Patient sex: F
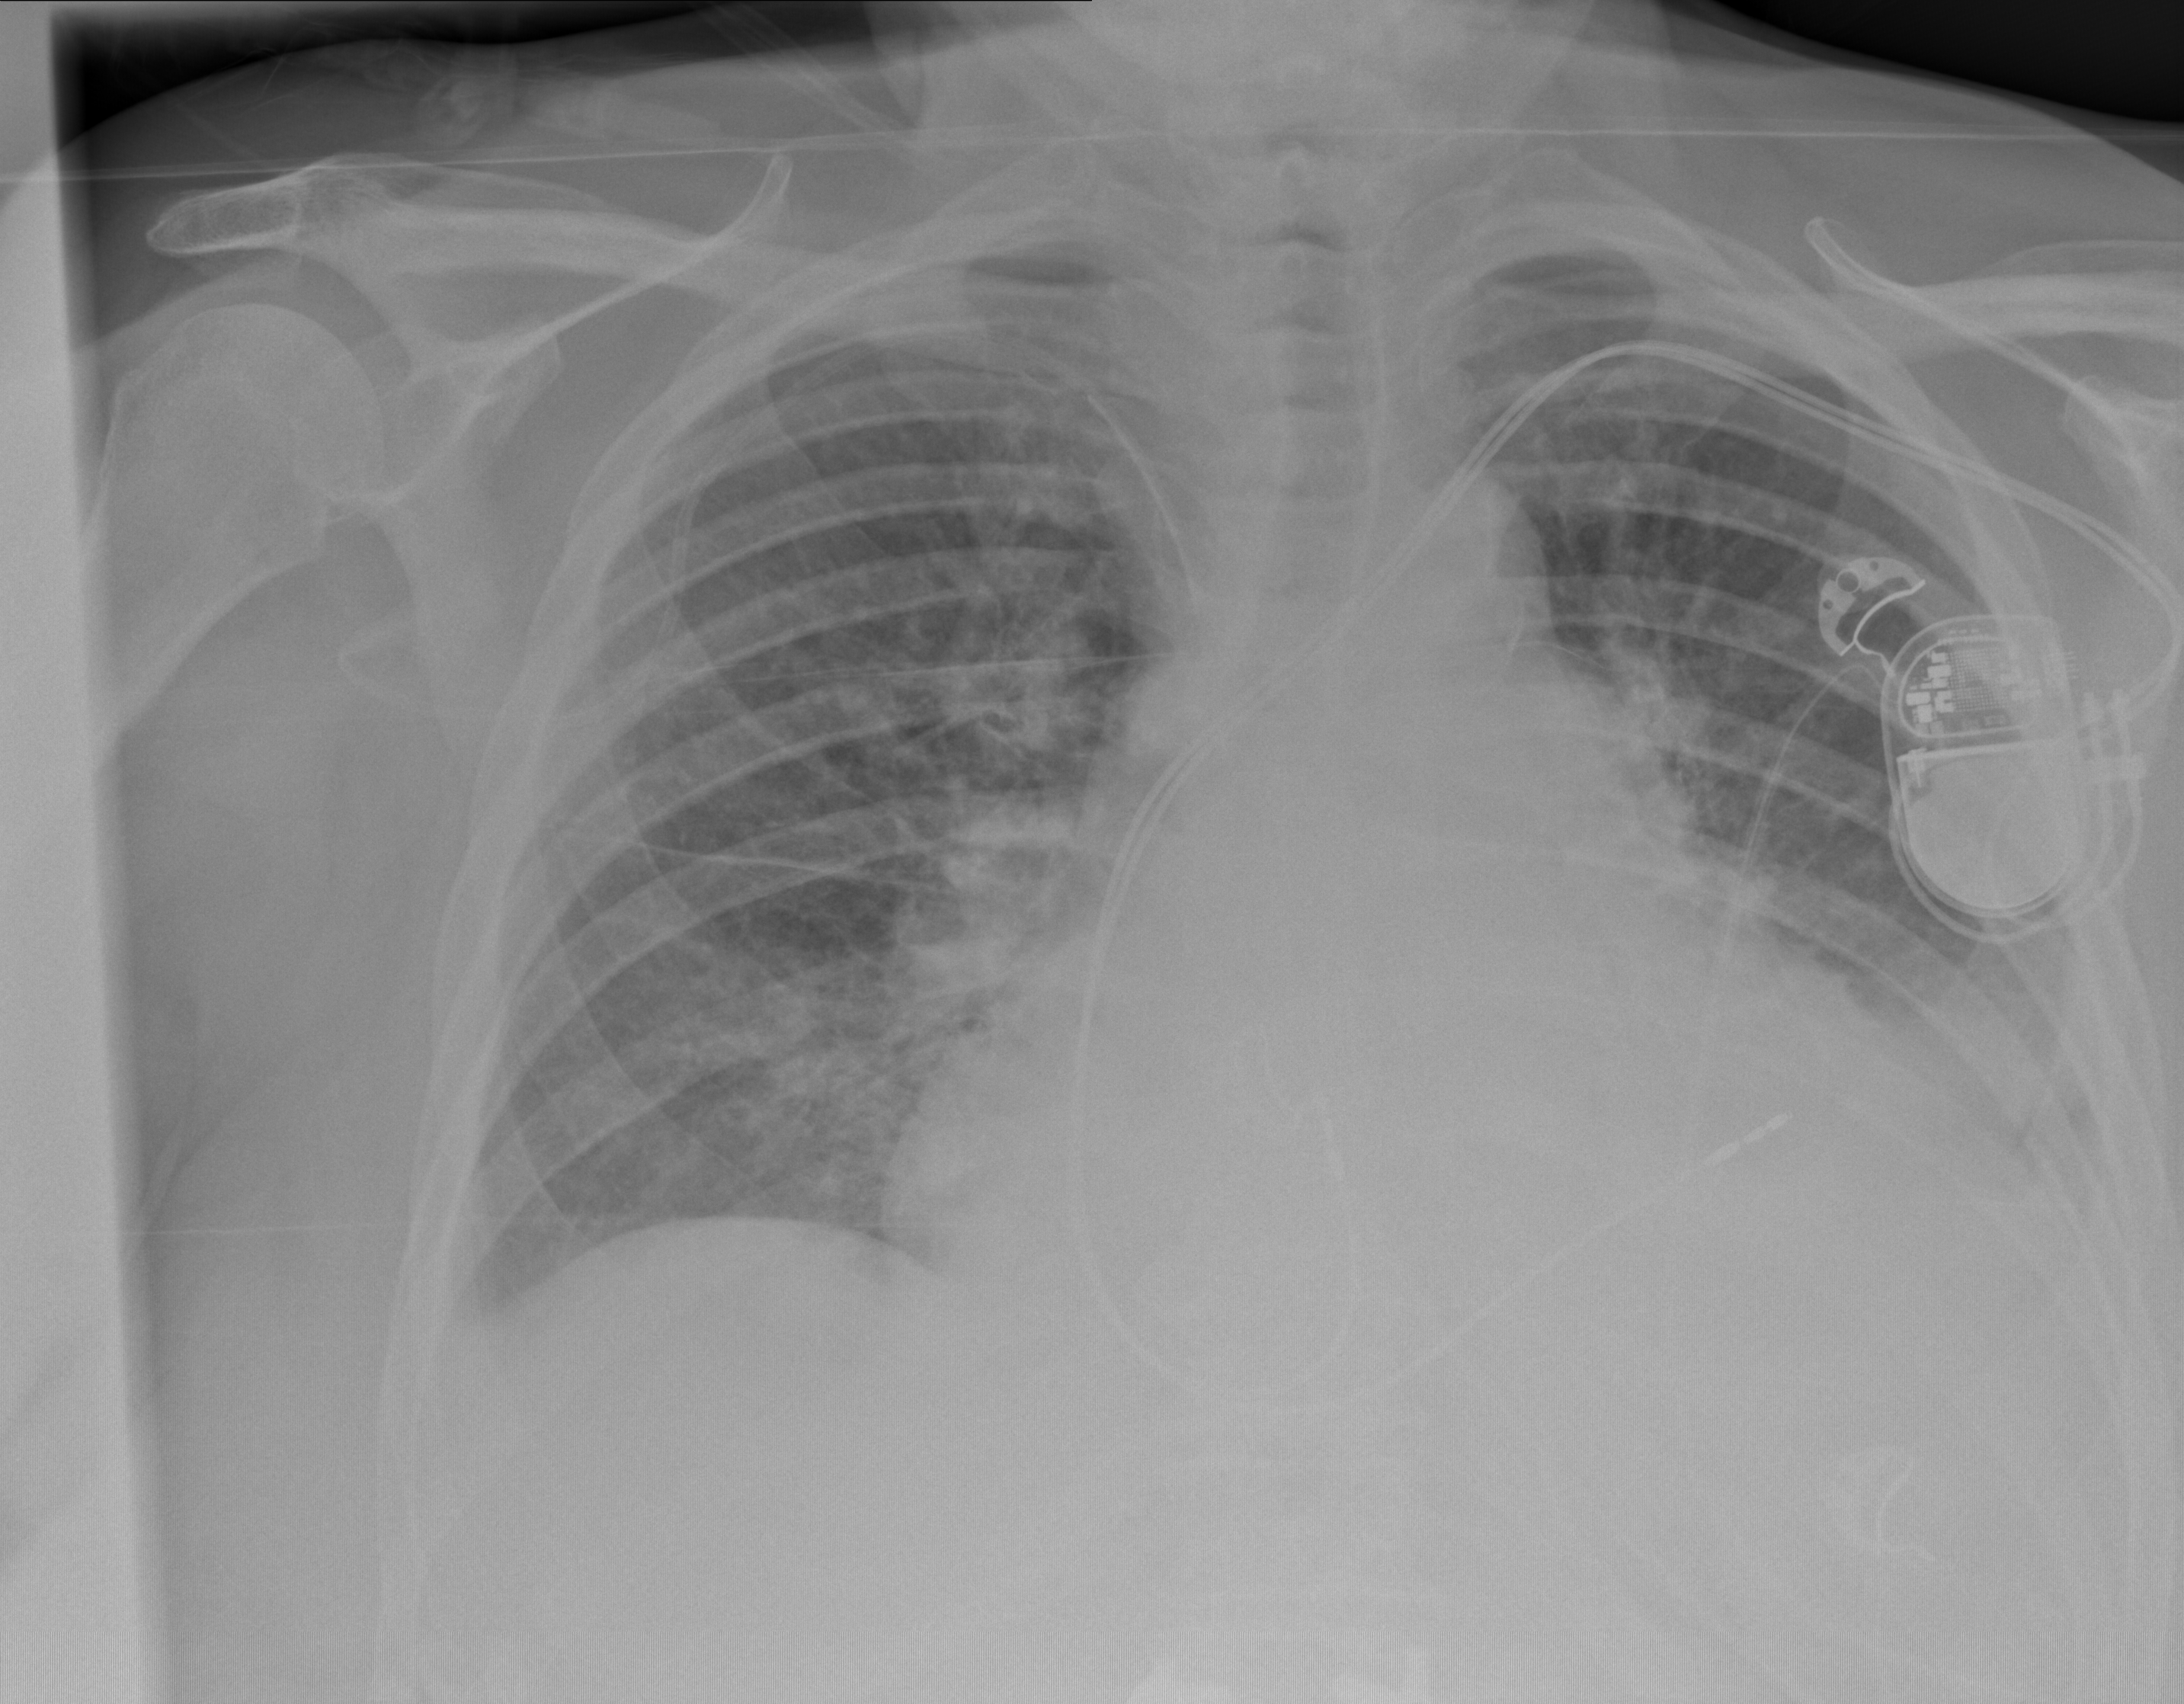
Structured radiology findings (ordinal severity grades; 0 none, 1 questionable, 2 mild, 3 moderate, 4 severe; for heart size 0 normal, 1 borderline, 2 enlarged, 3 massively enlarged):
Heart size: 3
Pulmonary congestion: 2
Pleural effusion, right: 1
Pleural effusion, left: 2
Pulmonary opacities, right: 2
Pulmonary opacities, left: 1
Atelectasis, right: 2
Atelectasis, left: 3